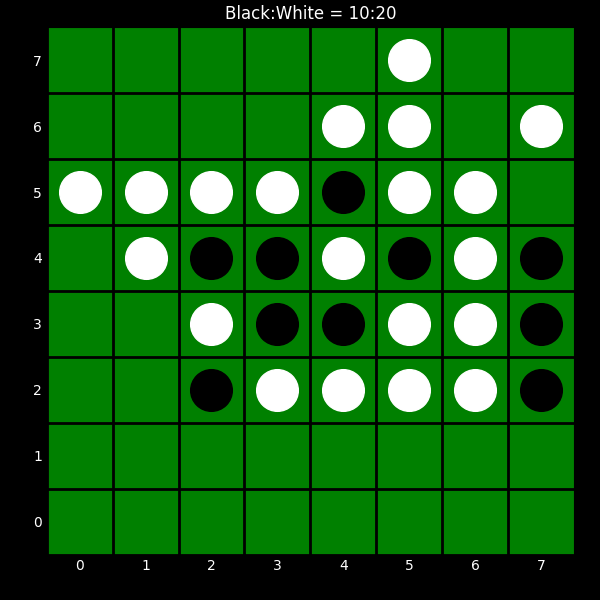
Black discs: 10
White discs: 20